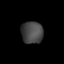
Tissue: lung
Cell type: Fibroblasts
Senescence score: 0.5635
Nuclear area (px): 474
Mean DAPI intensity: 70.84